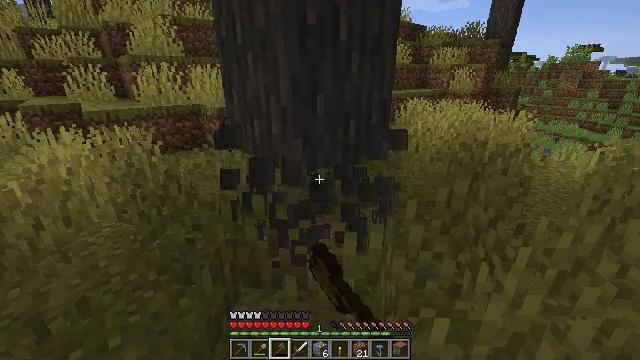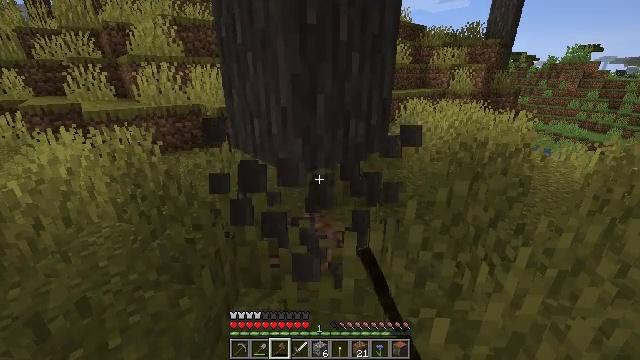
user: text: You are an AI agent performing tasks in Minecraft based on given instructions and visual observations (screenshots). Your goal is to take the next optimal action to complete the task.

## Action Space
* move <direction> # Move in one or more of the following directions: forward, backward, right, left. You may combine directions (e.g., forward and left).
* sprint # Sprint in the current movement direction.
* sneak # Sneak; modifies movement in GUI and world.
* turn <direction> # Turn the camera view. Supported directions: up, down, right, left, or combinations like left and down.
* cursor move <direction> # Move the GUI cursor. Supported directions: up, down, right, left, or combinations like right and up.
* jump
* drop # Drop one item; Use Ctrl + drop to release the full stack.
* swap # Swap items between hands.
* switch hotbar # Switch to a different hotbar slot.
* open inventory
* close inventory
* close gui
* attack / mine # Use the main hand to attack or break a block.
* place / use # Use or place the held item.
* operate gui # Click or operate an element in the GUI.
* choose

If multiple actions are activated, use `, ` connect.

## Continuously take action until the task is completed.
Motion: motion action
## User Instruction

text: Gather the acacia log for building.
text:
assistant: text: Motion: attack / mine
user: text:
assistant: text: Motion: attack / mine